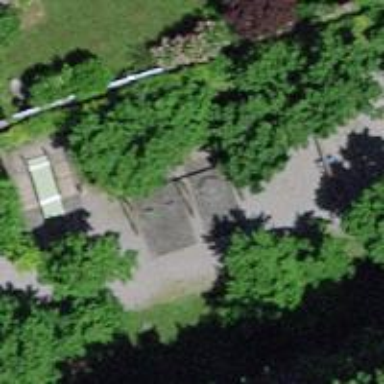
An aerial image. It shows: Playground with basket swing.